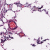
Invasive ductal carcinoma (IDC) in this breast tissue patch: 0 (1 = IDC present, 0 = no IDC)